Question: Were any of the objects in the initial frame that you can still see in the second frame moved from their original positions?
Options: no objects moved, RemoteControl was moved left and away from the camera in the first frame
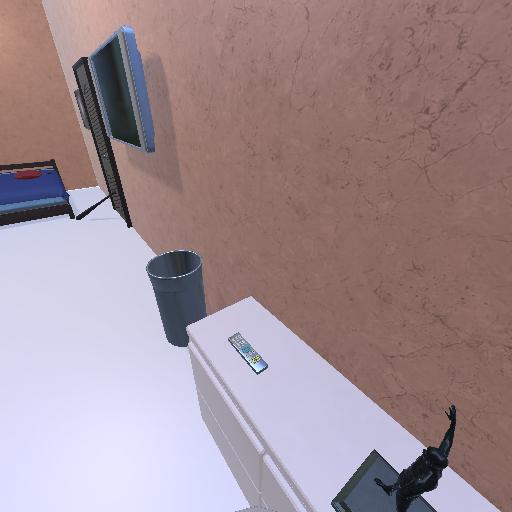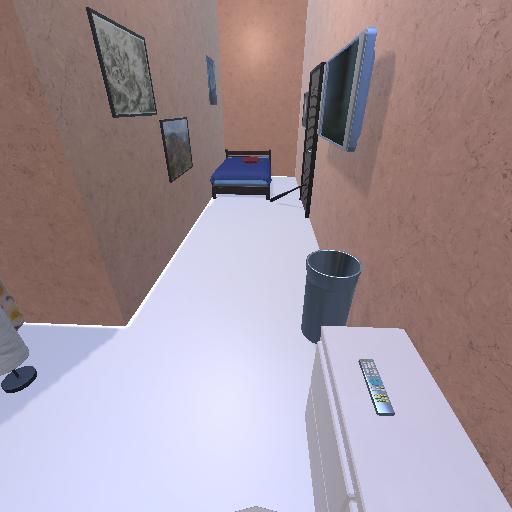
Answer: no objects moved